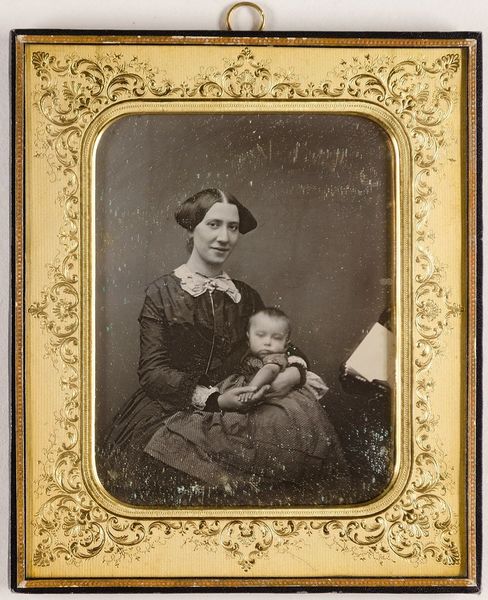
Titel: Frau Agathe Krüß, geb. Bauer (1829-1912) mit ihrem Sohn Hugo, (geb. 1853)
Künstler: Andres Krüß
Standort: Hamburg
Institution: Museum für Kunst und Gewerbe Hamburg
Schlagwörter: frau, portrait, figur, mutter, baby, foto, fotografie, photographie, doppelbildnis, doppelportrait, photo, sohn, lichtbild, daguerreotypie, bildwerke, angewandte und bildende kunst, hessische systematik, porträt, säugling, porträtfotografie, porträtphotographie, hüftbild, doppelporträt